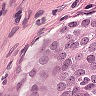
Metastatic tissue present: yes